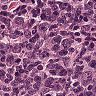
Metastatic tissue present: no